Question: I am working on an Android application, and I have a TextView where I display a price (for example 50$).
I would like to have a circular control similar to this picture:

- -
I did some research but couldn't find a working implementation of something to do this.
How could you create such a circular control driven by swipes?
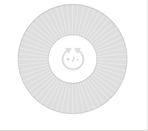
Answer: I've modified the source of <URL> to work as you want.
You can get the mofidied class from <URL>
First Include the control in your layout and set your dial as a background
'''
<com.yourapp.CircularSeekBar
android:id="@+id/circularSeekBar"
android:layout_width="wrap_content"
android:layout_height="wrap_content"
android:background="@drawable/amount_wheel_bg" />
'''
Then, in your activity (it should implement OnCircularSeekBarChangeListener) add the following:
'''
//This is a reference to the layout control
private CircularSeekBar circularSeekBar;
//This is a reference to the textbox where you want to display the amount
private EditText amountEditText;
private int previousProgress = -1;
'''
And add the following callback methods:
'''
@Override
public void onProgressChanged(CircularSeekBar circularSeekBar,
int progress, boolean fromUser) {
if(previousProgress == -1)
{
//This is the first user touch we take it as a reference
previousProgress = progress;
}
else
{
//The user is holding his finger down
if(progress == previousProgress)
{
//he is still in the same position, we don't do anything
}
else
{
//The user is moving his finger we need to get the differences
int difference = progress - previousProgress;
if(Math.abs(difference) > CircularSeekBar.DEFAULT_MAX/2)
{
//The user is at the top of the wheel he is either moving from the 0 -> MAx or Max -> 0
//We have to consider this as 1 step
//to force it to be 1 unit and reverse sign;
difference /= Math.abs(difference);
difference -= difference;
}
//update the amount
selectedAmount += difference;
previousProgress= progress;
updateAmountText();
}
}
}
@Override
public void onStopTrackingTouch(CircularSeekBar seekBar) {
//reset the tracking progress
previousProgress = -1;
}
@Override
public void onStartTrackingTouch(CircularSeekBar seekBar) {
}
private void updateAmountText()
{
amountEditText.setText(String.format("%.2f", selectedAmount));
}
'''
selectedAmount is a double property to store the amount selected.
I hope this can help you.